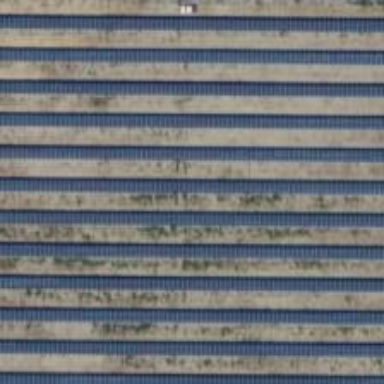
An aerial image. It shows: Solar power plant utilizing photovoltaic technology.